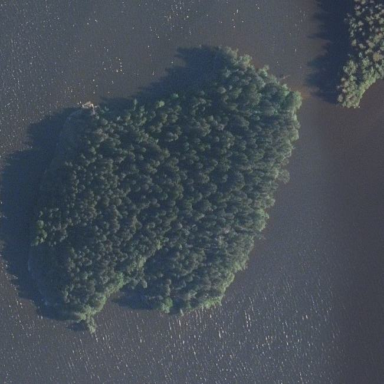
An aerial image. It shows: Woodland islet designated as nature reserve.